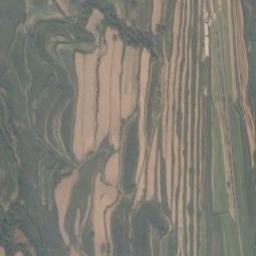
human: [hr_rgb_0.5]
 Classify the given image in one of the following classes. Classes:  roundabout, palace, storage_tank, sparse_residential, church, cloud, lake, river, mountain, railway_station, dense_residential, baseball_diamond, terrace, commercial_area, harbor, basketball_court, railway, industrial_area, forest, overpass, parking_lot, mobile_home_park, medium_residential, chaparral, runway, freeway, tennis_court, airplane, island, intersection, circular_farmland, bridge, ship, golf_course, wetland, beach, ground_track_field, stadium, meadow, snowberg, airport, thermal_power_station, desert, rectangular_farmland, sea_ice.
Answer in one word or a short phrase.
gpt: terrace